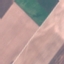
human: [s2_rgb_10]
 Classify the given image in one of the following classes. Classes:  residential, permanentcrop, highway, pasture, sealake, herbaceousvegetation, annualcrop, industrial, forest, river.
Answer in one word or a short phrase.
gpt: AnnualCrop